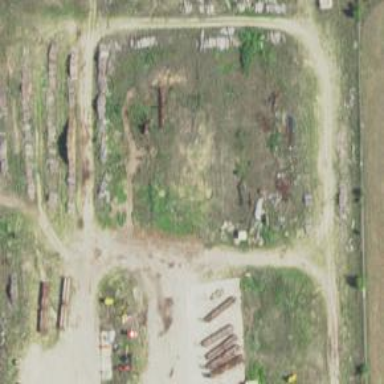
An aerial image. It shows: Sawmill craft.